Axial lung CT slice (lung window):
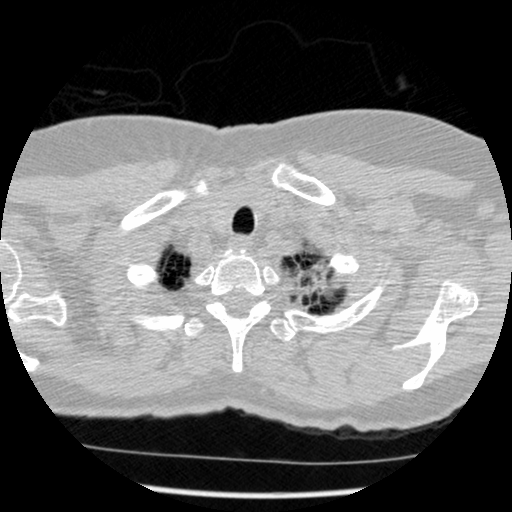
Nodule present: no